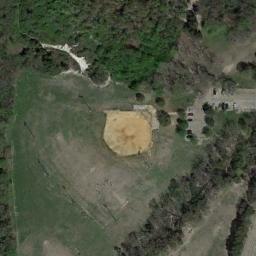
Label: baseball_diamond